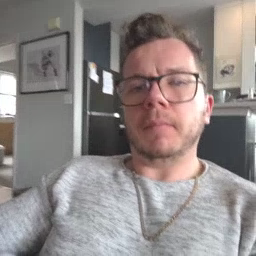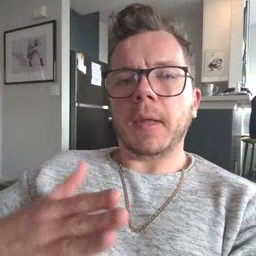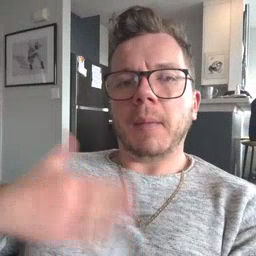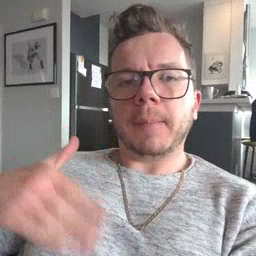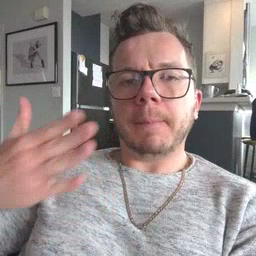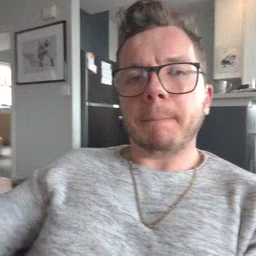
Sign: happy